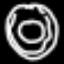
Label: donut